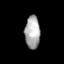
Tissue: prostate
Cell type: T cells
Senescence score: 0.3607
Nuclear area (px): 478
Mean DAPI intensity: 173.033